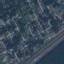
Label: Residential